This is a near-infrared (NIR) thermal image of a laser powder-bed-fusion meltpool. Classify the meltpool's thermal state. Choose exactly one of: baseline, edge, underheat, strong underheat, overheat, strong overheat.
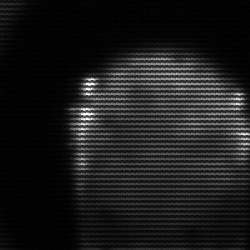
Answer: edge